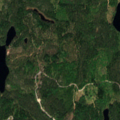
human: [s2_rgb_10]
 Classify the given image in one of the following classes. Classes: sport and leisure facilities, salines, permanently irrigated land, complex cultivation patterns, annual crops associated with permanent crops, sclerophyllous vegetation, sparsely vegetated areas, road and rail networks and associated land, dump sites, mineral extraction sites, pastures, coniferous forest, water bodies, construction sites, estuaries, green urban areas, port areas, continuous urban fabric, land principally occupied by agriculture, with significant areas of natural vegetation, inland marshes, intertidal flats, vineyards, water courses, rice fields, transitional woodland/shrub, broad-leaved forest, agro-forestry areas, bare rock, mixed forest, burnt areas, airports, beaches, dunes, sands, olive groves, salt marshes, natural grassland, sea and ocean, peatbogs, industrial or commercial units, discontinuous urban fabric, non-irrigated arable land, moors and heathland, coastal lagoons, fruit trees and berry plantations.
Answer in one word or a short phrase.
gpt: coniferous forest, mixed forest